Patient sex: F
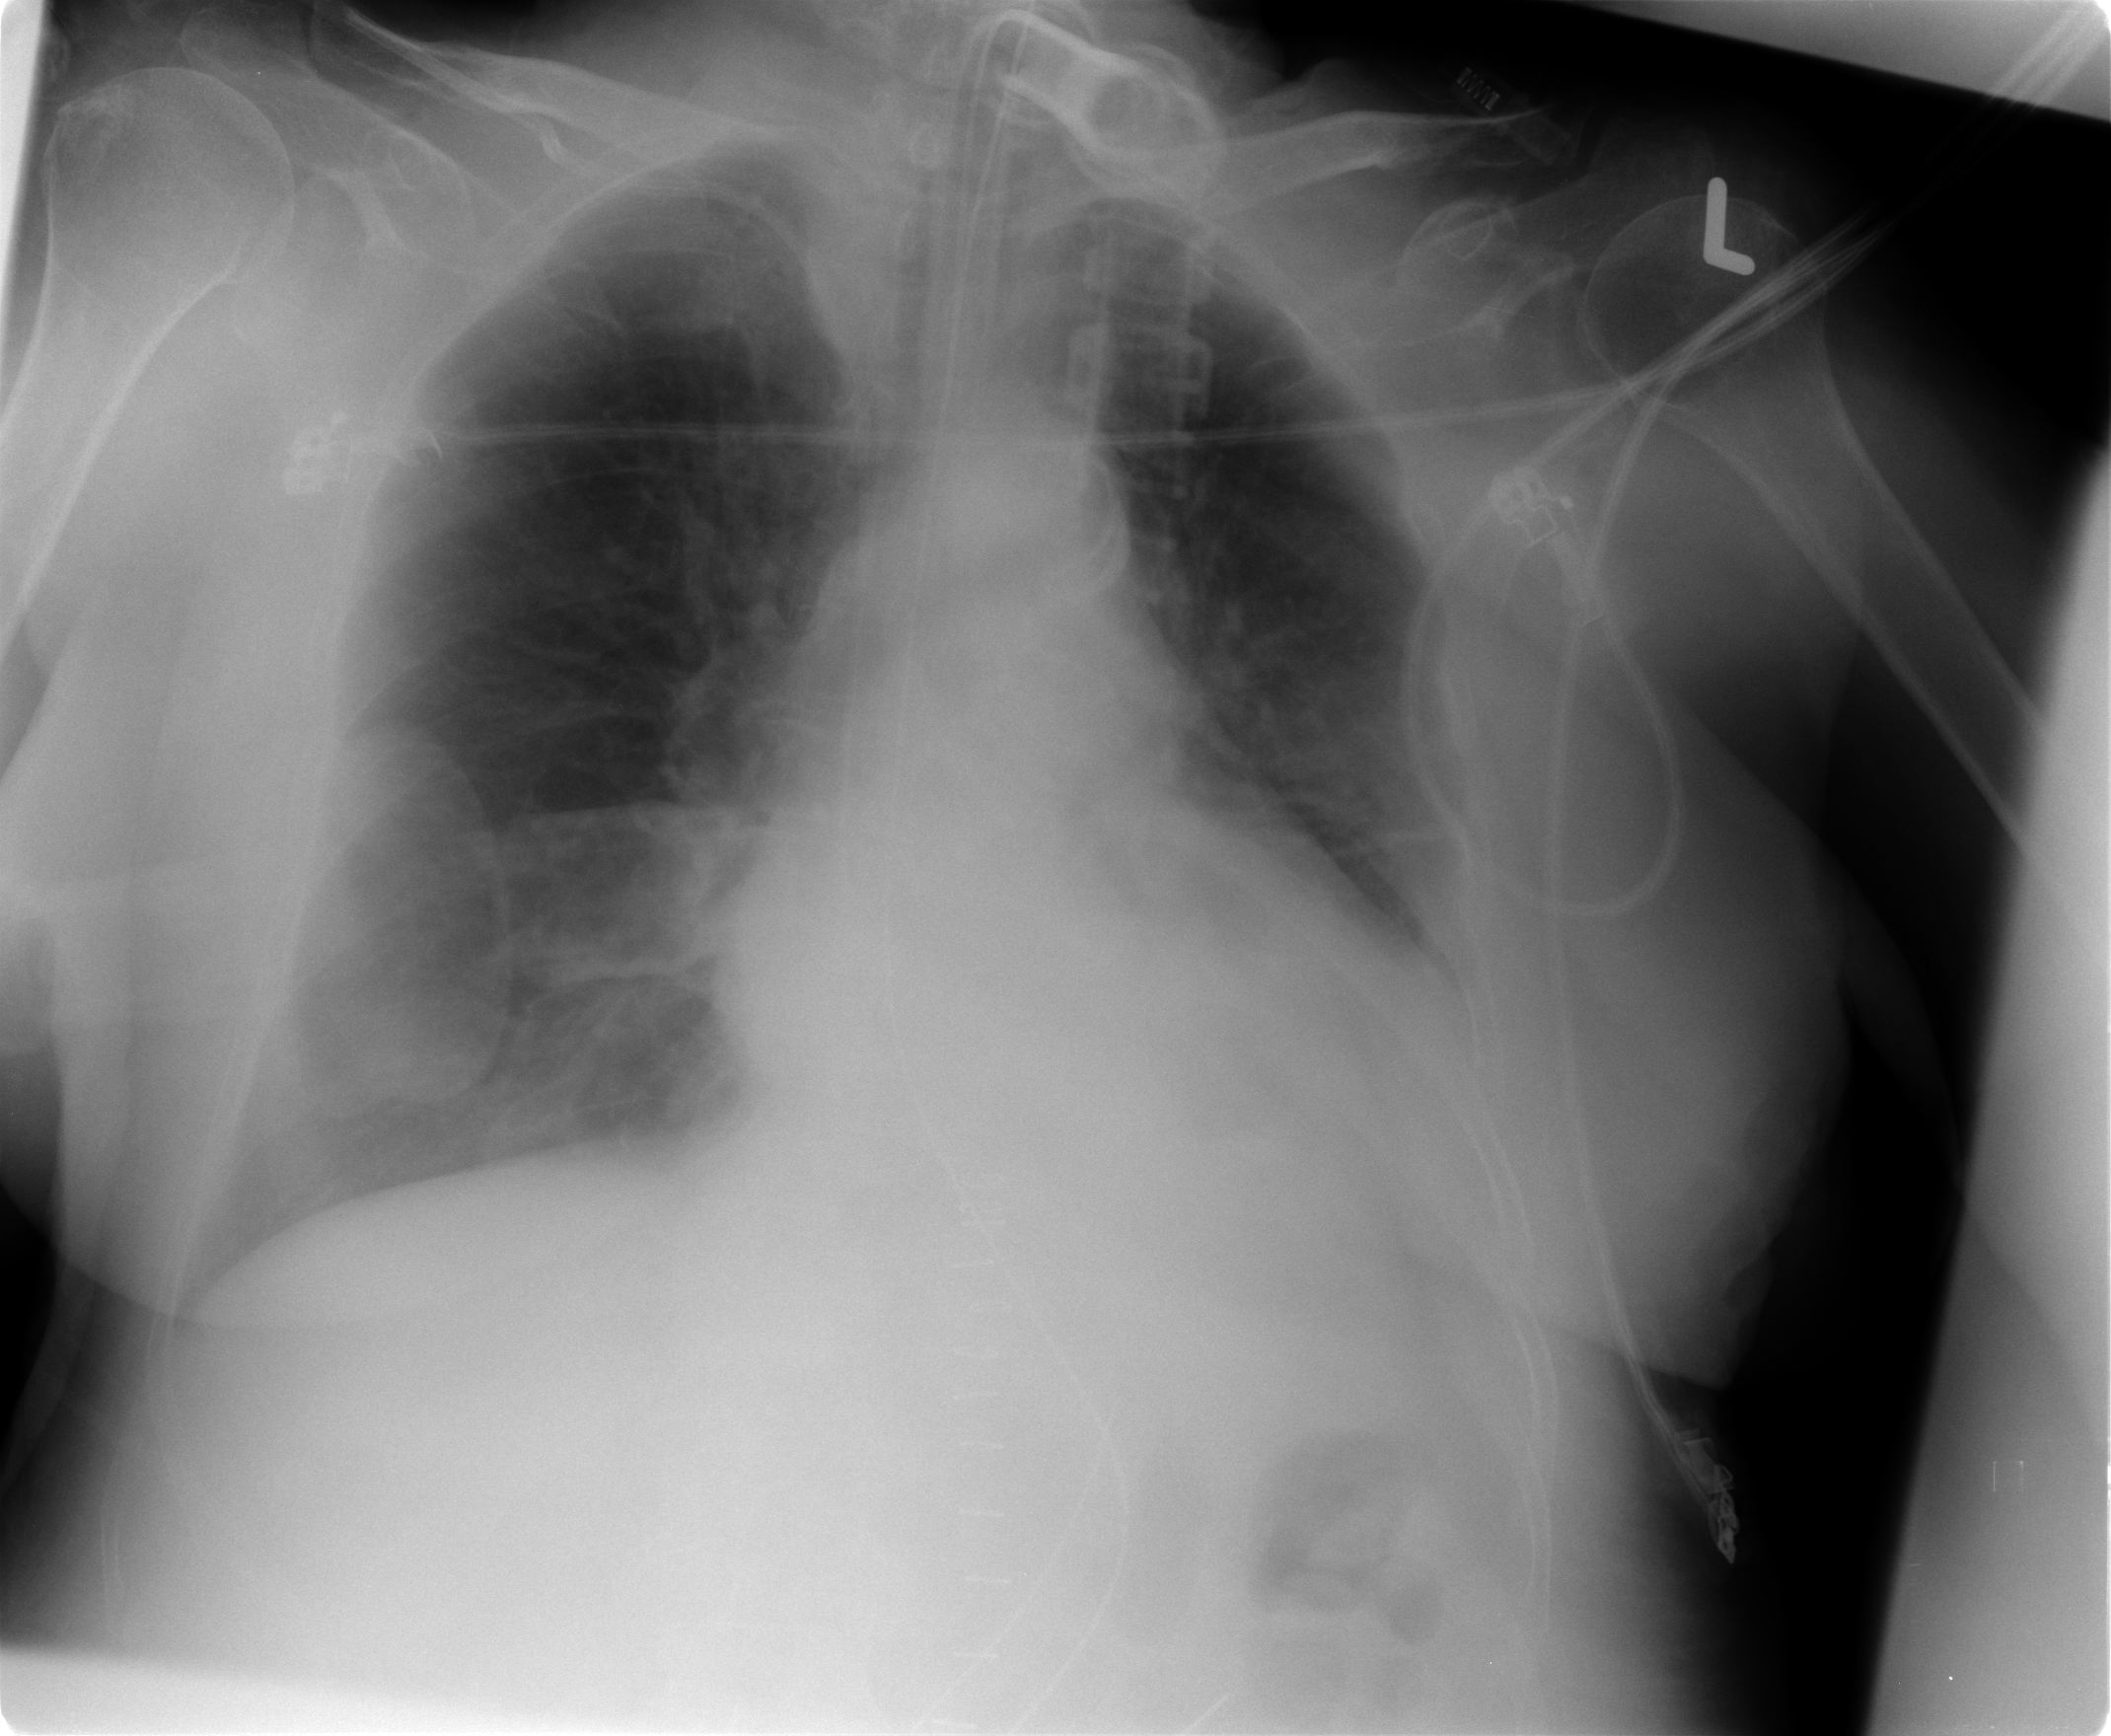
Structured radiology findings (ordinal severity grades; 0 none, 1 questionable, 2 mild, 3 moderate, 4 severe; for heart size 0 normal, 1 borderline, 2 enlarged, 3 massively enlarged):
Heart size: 1
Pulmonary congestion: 0
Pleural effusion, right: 0
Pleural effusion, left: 1
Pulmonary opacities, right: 1
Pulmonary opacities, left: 1
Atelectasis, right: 1
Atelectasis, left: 1